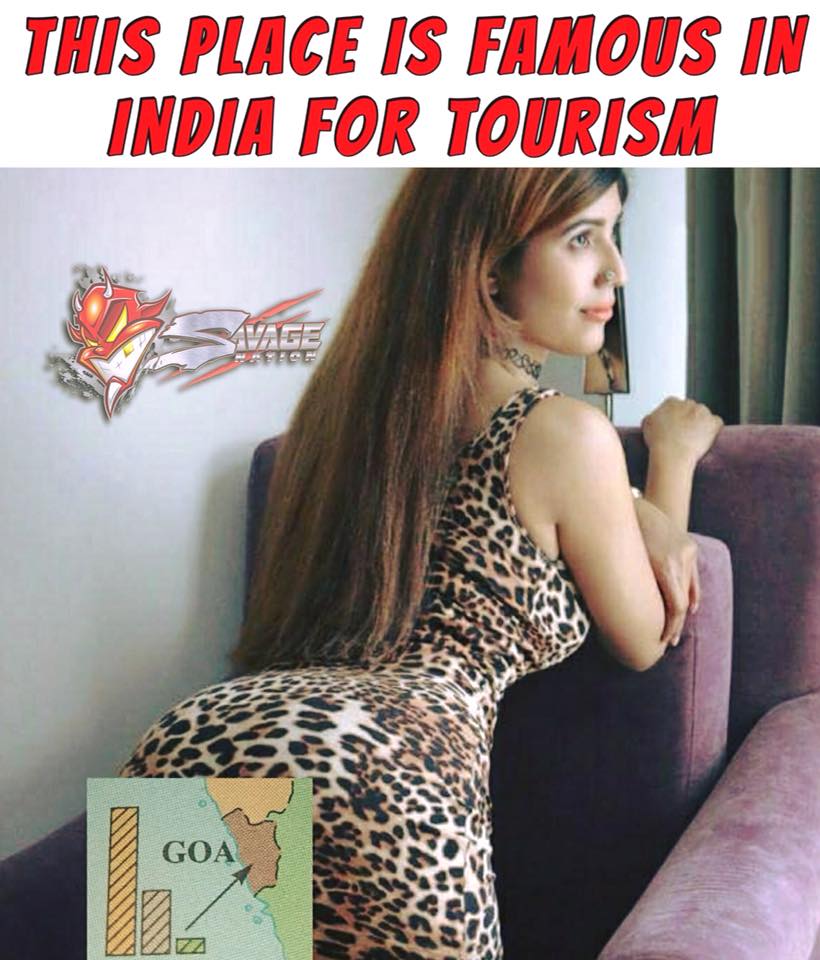
Caption: THIS PLACE IS FAMOUS IN INDIA FOR TOURISM
Label: hate